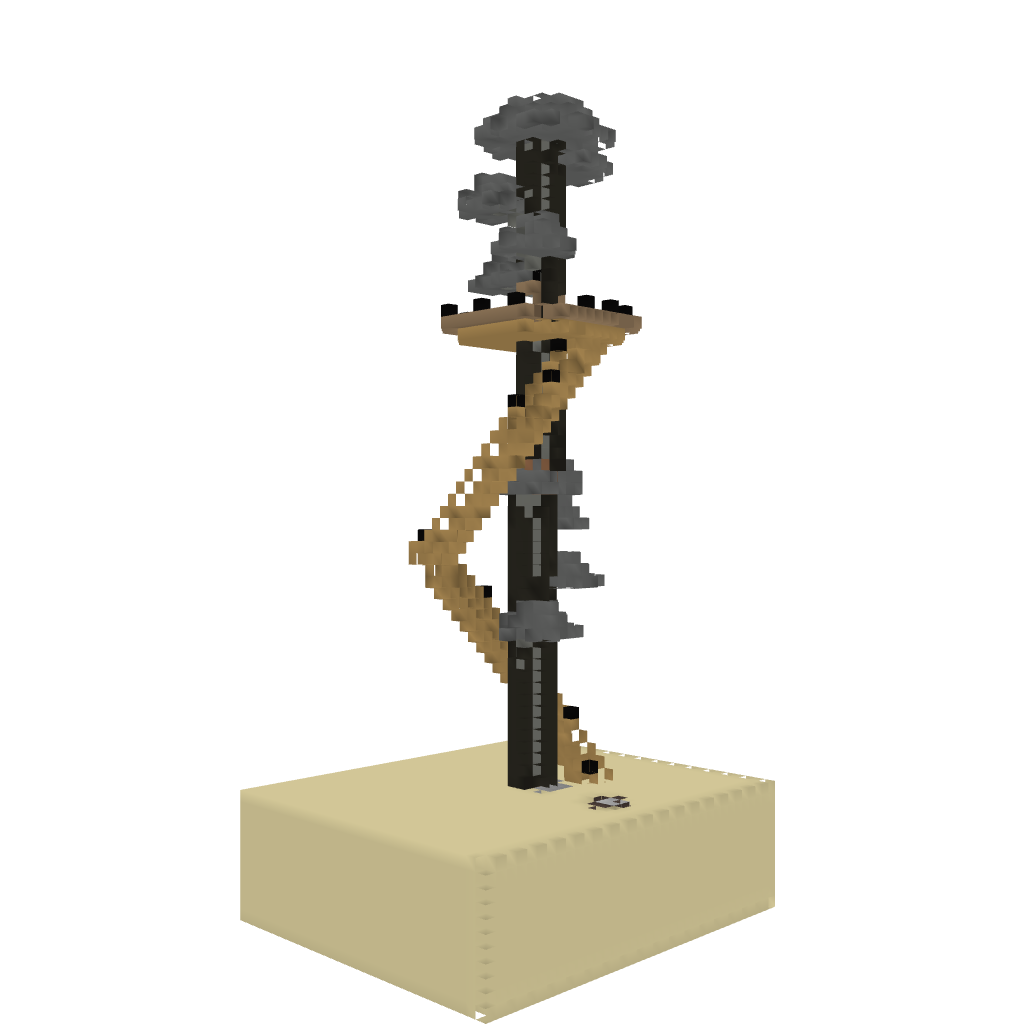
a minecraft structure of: Hacker Tree